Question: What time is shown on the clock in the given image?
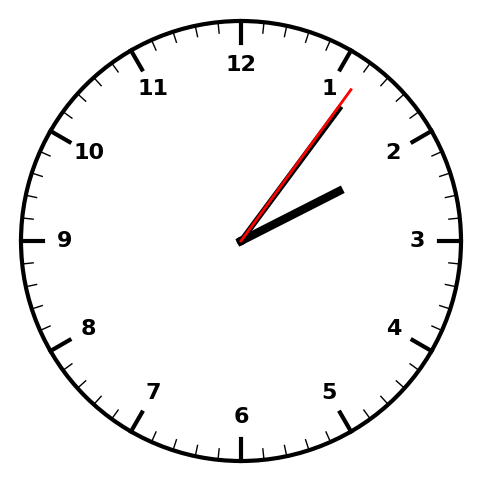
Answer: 02:06:06